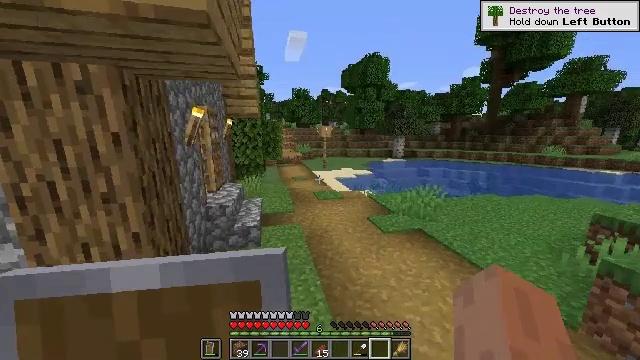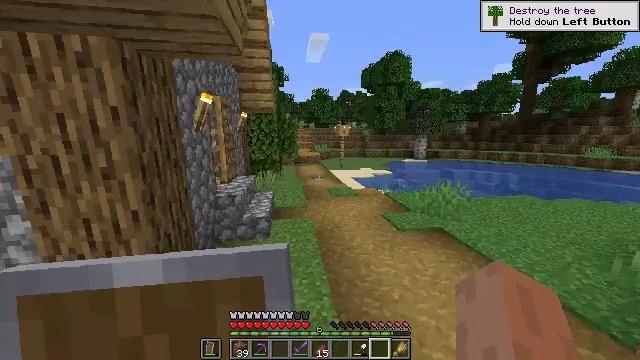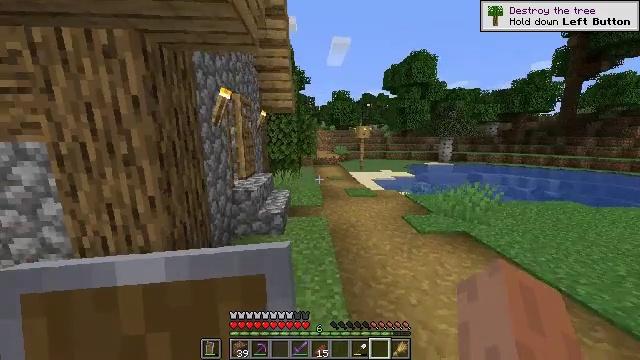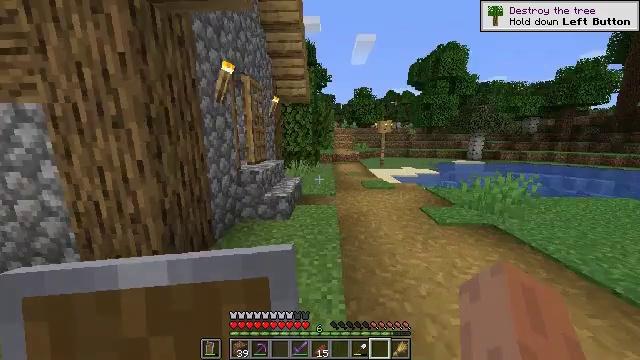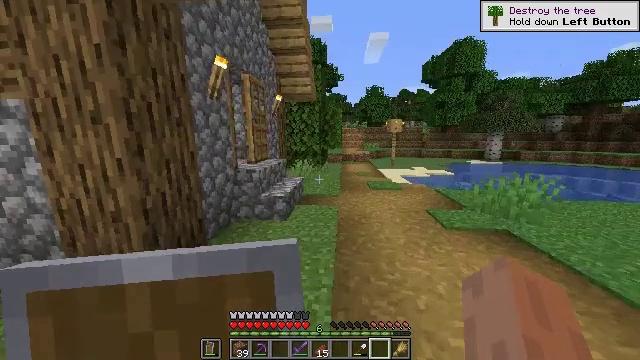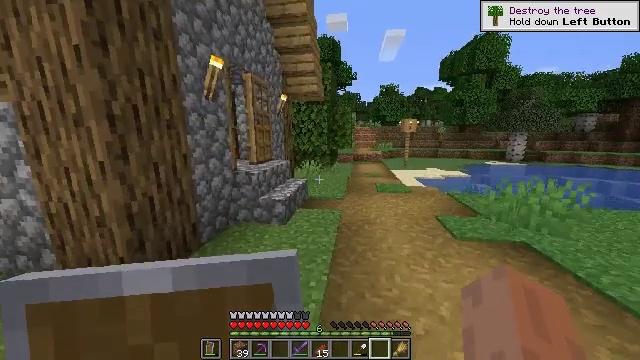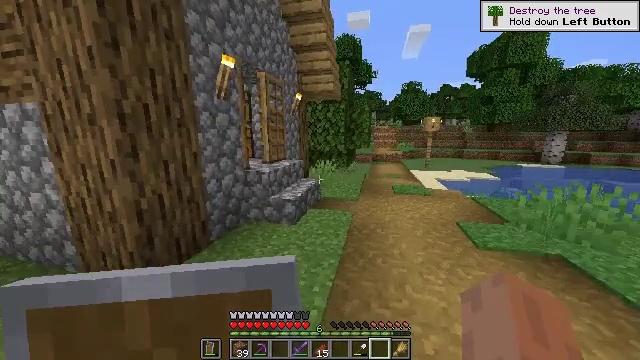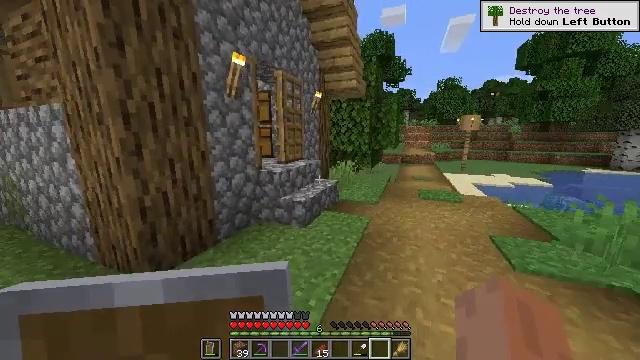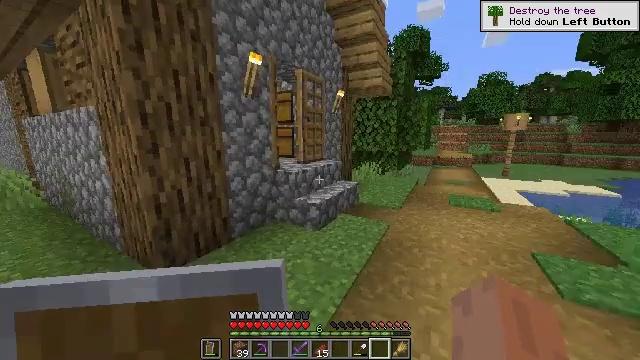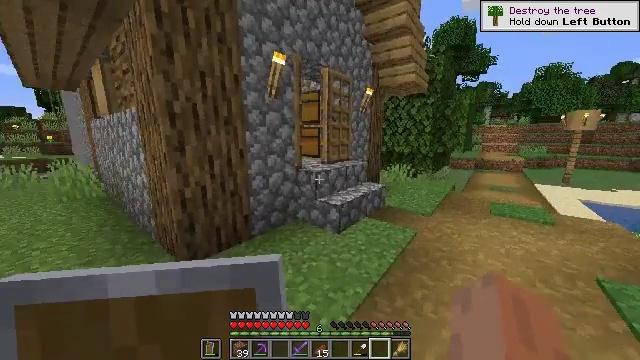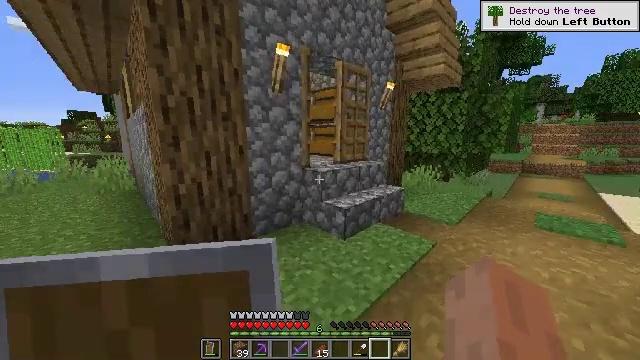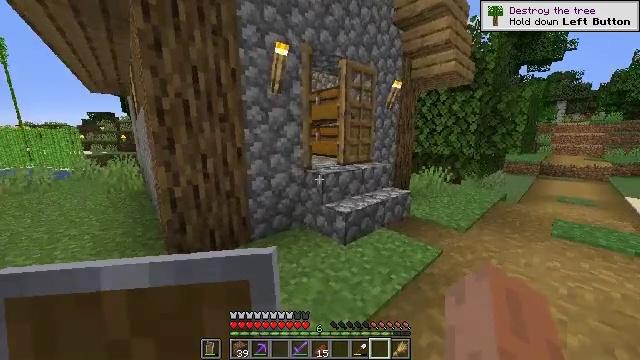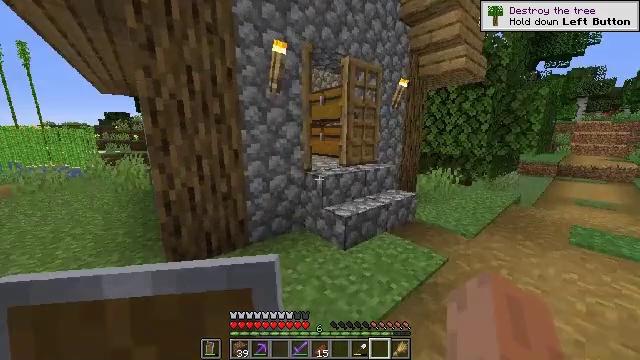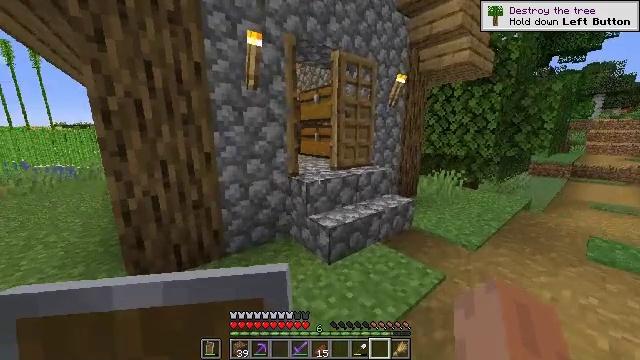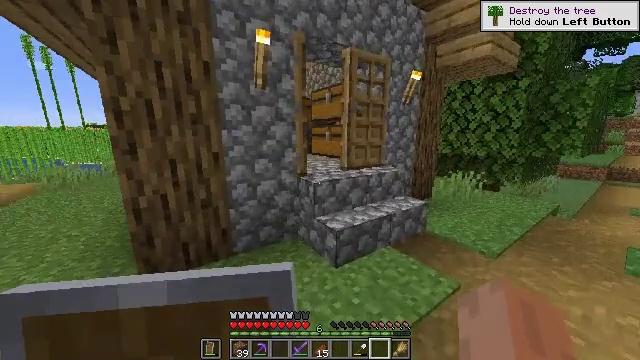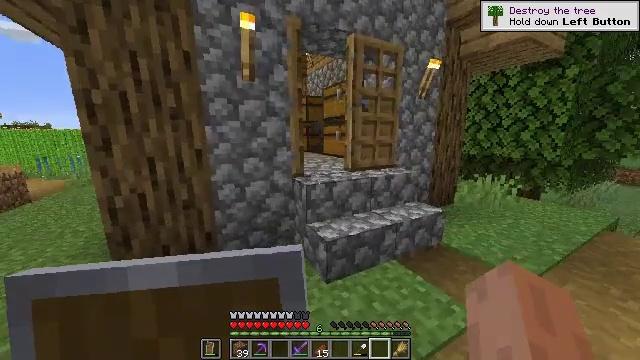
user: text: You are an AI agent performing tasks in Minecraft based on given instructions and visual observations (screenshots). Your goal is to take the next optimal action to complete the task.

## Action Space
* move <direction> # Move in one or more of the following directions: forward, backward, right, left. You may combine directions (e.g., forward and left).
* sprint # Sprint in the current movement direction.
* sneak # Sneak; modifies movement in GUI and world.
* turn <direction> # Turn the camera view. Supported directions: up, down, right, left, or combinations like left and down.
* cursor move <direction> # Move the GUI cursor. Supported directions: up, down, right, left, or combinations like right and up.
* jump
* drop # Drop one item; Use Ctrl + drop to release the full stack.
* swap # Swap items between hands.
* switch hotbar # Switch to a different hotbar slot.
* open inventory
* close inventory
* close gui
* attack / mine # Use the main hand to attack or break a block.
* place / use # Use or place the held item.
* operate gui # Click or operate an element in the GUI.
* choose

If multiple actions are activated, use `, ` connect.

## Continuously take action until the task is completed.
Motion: motion action
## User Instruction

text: Get observer for redstone contraptions.
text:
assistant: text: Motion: move forward and move right, turn left
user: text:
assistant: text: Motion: move forward and move right, turn left
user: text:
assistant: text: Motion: move forward and move right, turn left
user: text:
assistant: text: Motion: move forward and move right, turn left
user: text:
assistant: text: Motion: move forward and move right, turn left
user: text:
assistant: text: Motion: move forward and move right, turn left
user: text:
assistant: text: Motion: move forward and move right, turn left
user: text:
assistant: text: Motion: move forward and move right, turn left
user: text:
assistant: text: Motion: move forward and move right, turn left
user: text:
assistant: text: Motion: move forward and move right, turn left
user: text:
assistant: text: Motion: move forward and move right, turn left
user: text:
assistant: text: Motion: move forward and move right, turn left
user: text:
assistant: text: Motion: move forward and move right, turn left
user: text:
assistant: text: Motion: move forward and move right, turn left
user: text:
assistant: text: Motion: move forward and move right, turn left
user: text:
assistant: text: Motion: move forward and move right, turn left
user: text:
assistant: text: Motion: move forward and move right, turn left
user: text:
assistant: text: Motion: move forward and move right, turn left
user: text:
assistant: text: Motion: move forward and move right, turn left
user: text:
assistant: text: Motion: move forward and move right, turn left
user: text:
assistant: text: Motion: move forward, turn left
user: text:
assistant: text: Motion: move forward, turn left
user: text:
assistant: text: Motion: move forward
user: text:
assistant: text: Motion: move forward, turn left
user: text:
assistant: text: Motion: move forward, turn left
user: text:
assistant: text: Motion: move forward, turn left
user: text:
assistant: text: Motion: move forward and move left, turn left
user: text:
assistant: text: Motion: move forward and move left
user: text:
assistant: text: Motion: move forward and move left
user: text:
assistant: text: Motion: move forward, turn right